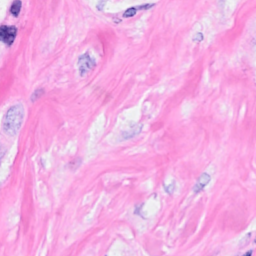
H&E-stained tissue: Breast